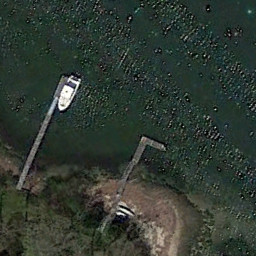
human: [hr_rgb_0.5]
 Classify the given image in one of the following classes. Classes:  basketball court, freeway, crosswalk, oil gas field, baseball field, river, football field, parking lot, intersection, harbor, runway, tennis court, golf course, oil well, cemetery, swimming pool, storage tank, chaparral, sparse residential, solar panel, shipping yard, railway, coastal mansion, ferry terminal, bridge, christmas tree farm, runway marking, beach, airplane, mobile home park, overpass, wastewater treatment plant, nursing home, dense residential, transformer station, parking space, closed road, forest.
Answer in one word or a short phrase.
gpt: ferry terminal